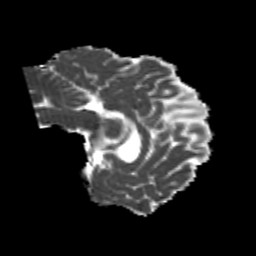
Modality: MD
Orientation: sagittal
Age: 20
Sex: male
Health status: healthy
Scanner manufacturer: philips
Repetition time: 7.388 s
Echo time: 0.08599 s